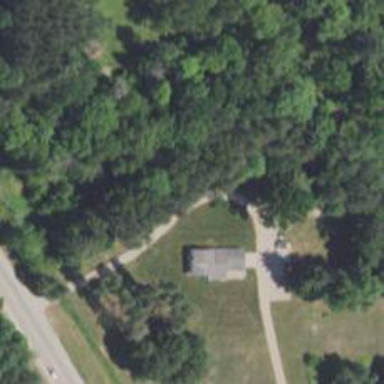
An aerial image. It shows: Driveway.